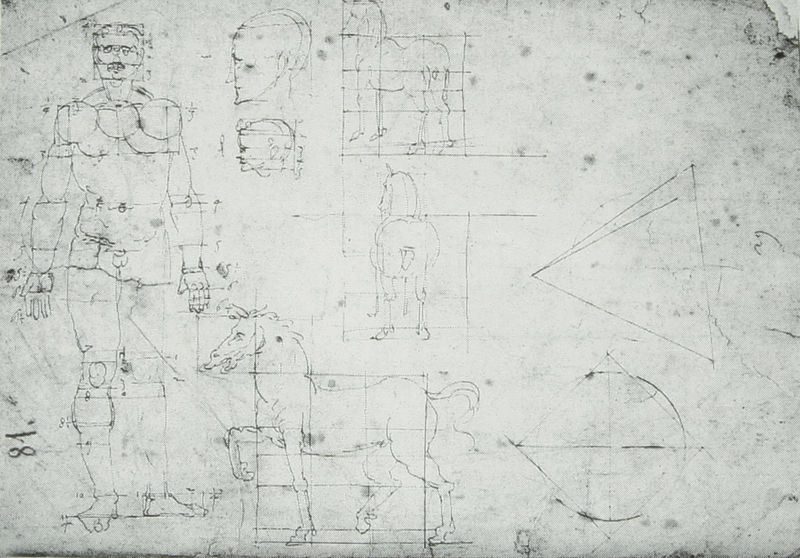
Titel: Entwurfszeichnung aus dem Nürnberger Dürer-Codex, Bl. 81 recto
Künstler: Albrecht Dürer
Standort: Nürnberg.
Institution: Stadtbibliothek
Schlagwörter: akt, baum, hand, kopf, körper, mann, nackt, weiß, dreieck, bewegung, brust, grau, köpfe, profil, rücken, schwarz, skizze, zeichnung, alt, anatomie, architektur, arm, arme, blass, gesicht, haupt, mensch, hände, stehend, blatt, renaissance, schultern, kreis, pferd, pferde, beine, hufe, mähne, schwanz, schweif, bein, rückenansicht, papier, ecke, ansicht, perspektive, studie, übung, linien, karikatur, detail, muskeln, zahlen, ziffern, seitenansicht, bildhauerei, plastik, knie, scham, oberkörper, striche, tusche, linie, denkmal, hinten, form, buchstaben, kreise, beschriftung, bleistift, entwurf, studien, ganzfigur, von hinten, flecken, halbprofil, ziffer, verkürzung, ross, muskel, maul, nüstern, konstruktion, vorderansicht, plan, dürer, kopfstudie, vorlage, skizzen, geometrie, quadrat, viereck, glieder, raster, dreiceck, galopp, wissenschaft, proportionen, bildhauer, aufriss, zeichnungen, zeichung, goldener schnitt, leonardo, reiterdenkmal, zeichnunf, da vinci, aufmass, maße, mathematik, maß, proportion, trab, ansichten, planung, einteilung, einteilungen, relation, theorie, messung, vermessung, versuch, zirkel, albrecht, albrecht dürer, dreicke, bewegungsstudie, körperbau, beschädigt, vorderlauf, verhältnis, gerissen, dimension, messen, hilfslinien, humanismus, grösse, system, vinci, skulptir, bemessung, hilfslinie, hänfe, mathematisch, maßnahme, menschliche propertion, proportione, proportionene, proportionsstudie, prportionen, tölt, verhältnisse, vermassung, vermessen, leonardo da, zahlen linien, grössen, dimensionen, homo sapiens, umriss, goldener scnitt, leonardo da vinci, 81